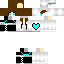
A female skeleton skin with pale skin dressed in a blue robe top and black pants, featuring a closed mouth.